Question: I'm trying to do a lookup with 2 criteria 'Date' and 'Name'. The problem is I just need payout info for the last two months for an individual and I want this VLookup formula to include the last two months by default so that I don't have to manually keep changing dates in formula each month.

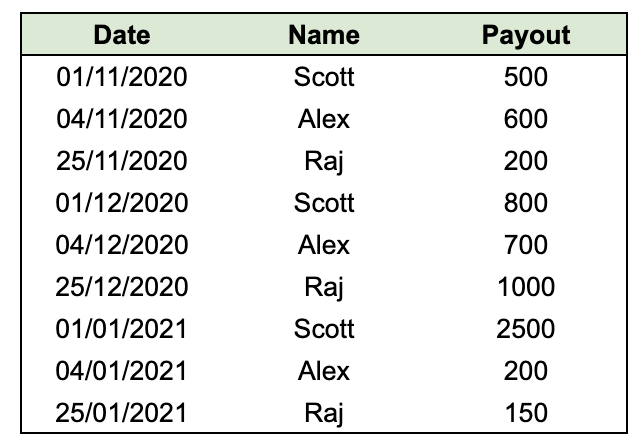
Answer: I would go for FILTER and VLOOKUP combined together.
First you need to filter the range to remove all the values older than 2 months and then do the vlookup.
<URL>
'''
=vlookup(F3,filter(C2:D,B2:B>edate(today(),-G1)),2,false)
'''
edate(today(),-g1) gives you the date 2 months before today
filter(C2:D,B2:B>edate(today(),-G1)) makes a range without entries older than 2 months.
Vlookup looks for entries "billy" in temporary filtered range and returns it's 2nd column.
Remember: If there are more entries within 2 months period, vlookup will show only first one from the list. If you want all entries you should use filter function with 2 conditions.